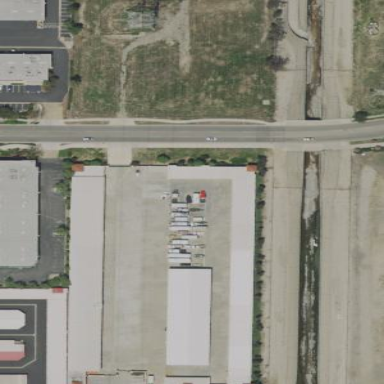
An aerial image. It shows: Industrial landuse area with self-storage facility.